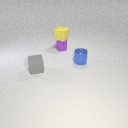
small blue metal cylinder to the right of small gray rubber cube